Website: home-depot
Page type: delivery-shipping
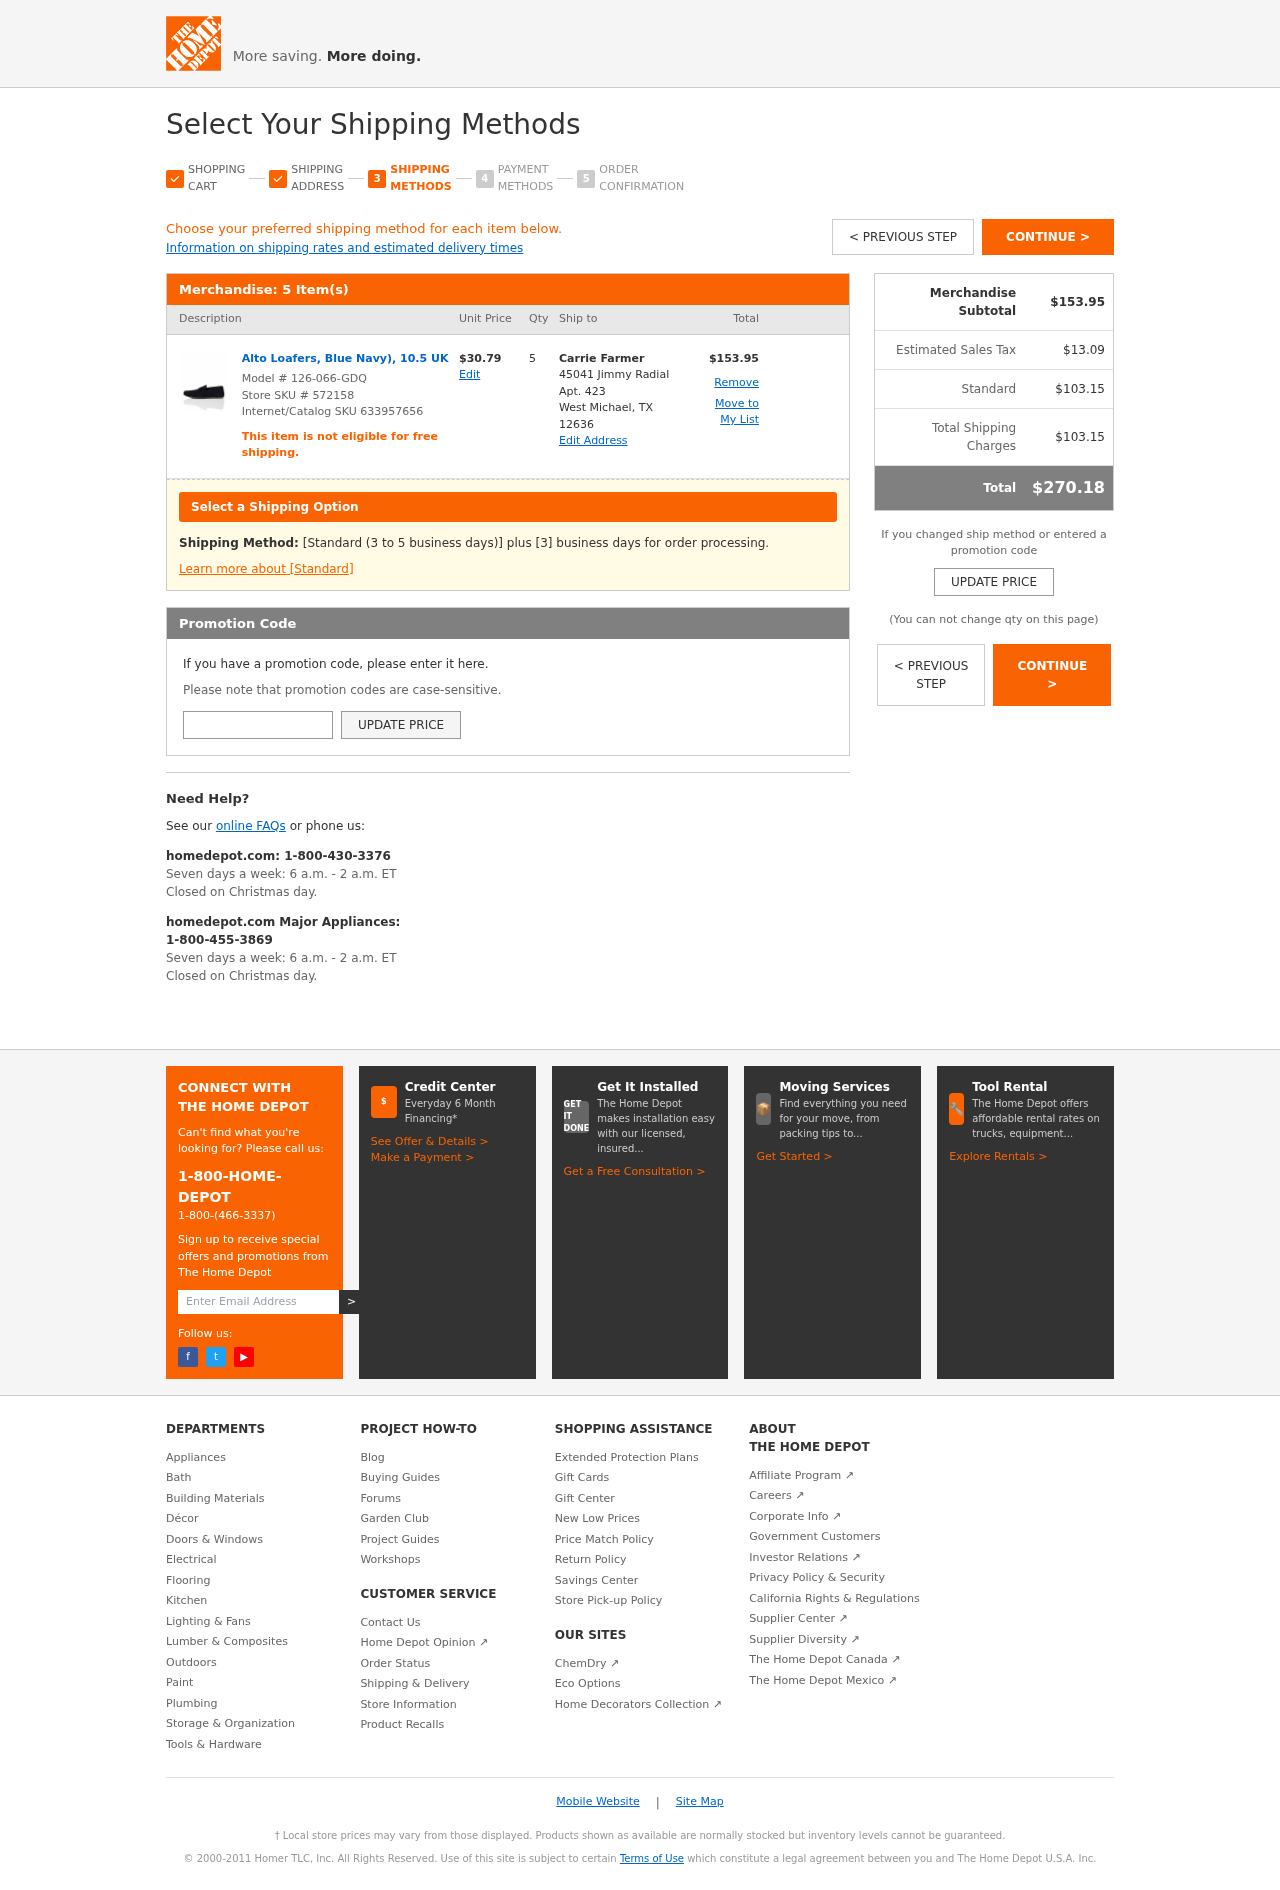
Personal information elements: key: PII_CITY_STATE_ZIP
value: West Michael, TX 12636
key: PII_FULLNAME
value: Carrie Farmer
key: PII_PROMO_CODE
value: SAVE20
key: PII_STREET
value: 45041 Jimmy Radial Apt. 423
Product elements: key: PRODUCT1_NAME
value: Alto Loafers, Blue Navy), 10.5 UK
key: PRODUCT1_PRICE
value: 30.79
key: PRODUCT1_QUANTITY
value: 5
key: PRODUCT_MODEL_NUMBER
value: Model # 126-066-GDQ
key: PRODUCT1_LINE_TOTAL
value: $153.95
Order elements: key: ORDER_NUM_ITEMS
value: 5 Item(s)
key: ORDER_SUBTOTAL
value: $153.95
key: ORDER_TAX
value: $13.09
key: ORDER_SHIPPING_COST
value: $103.15
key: ORDER_SHIPPING_TOTAL
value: $103.15
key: ORDER_TOTAL
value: $270.18
Other elements: key: STORE_SKU
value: Store SKU # 572158
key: INTERNET_SKU
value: Internet/Catalog SKU 633957656